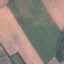
Label: AnnualCrop